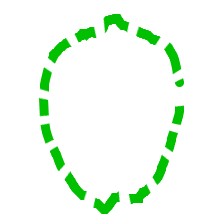
Shape: circle